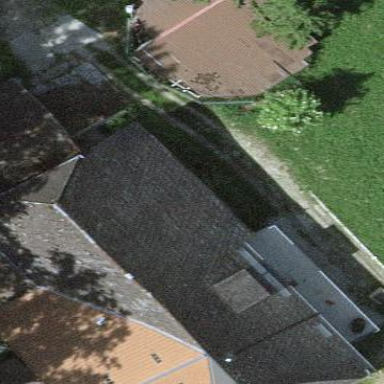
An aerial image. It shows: Farm building.